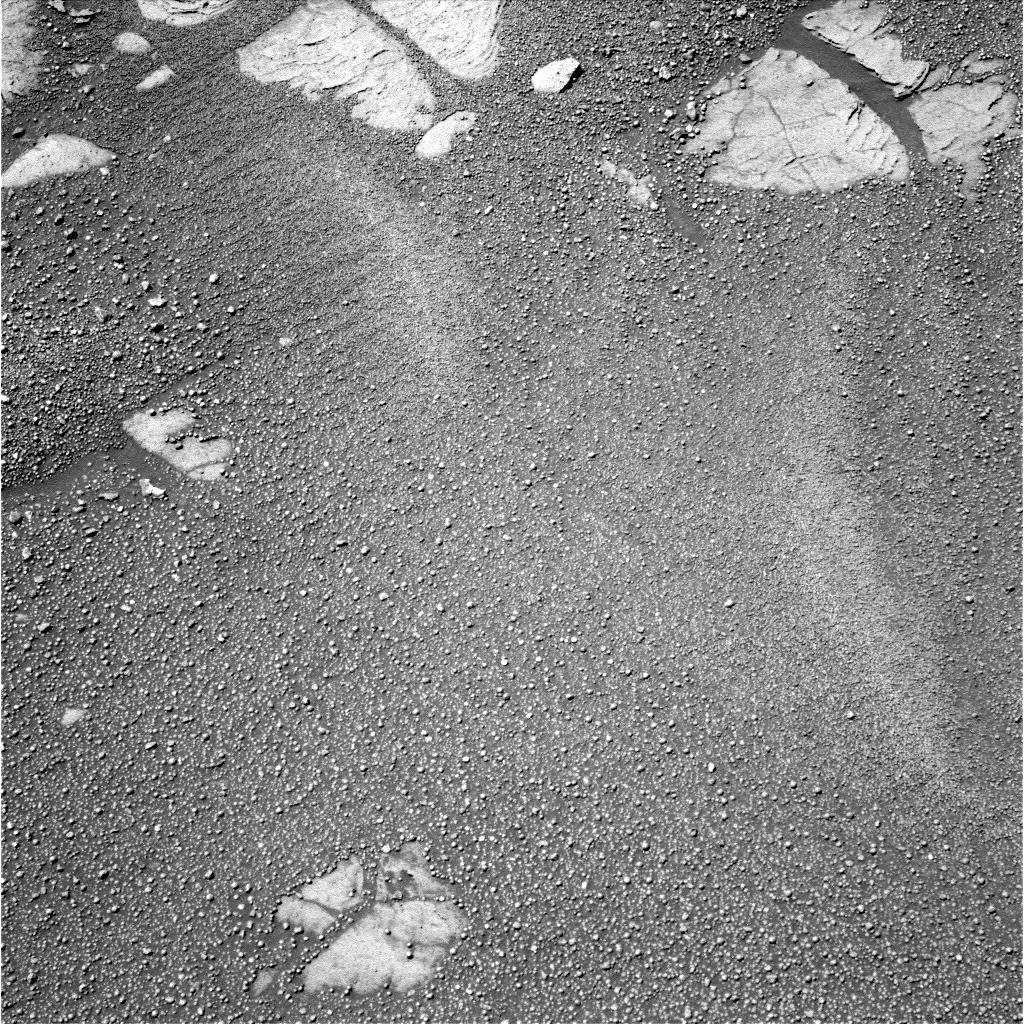
Terrain classes present: Bedrock, Gravel / Sand / Soil